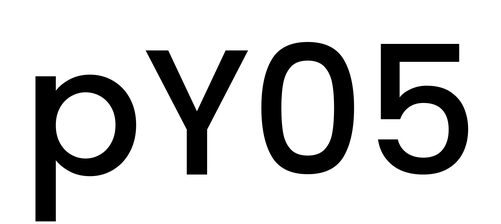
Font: Poppins-Medium